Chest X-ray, PA view. Patient: 35 years old, sex F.
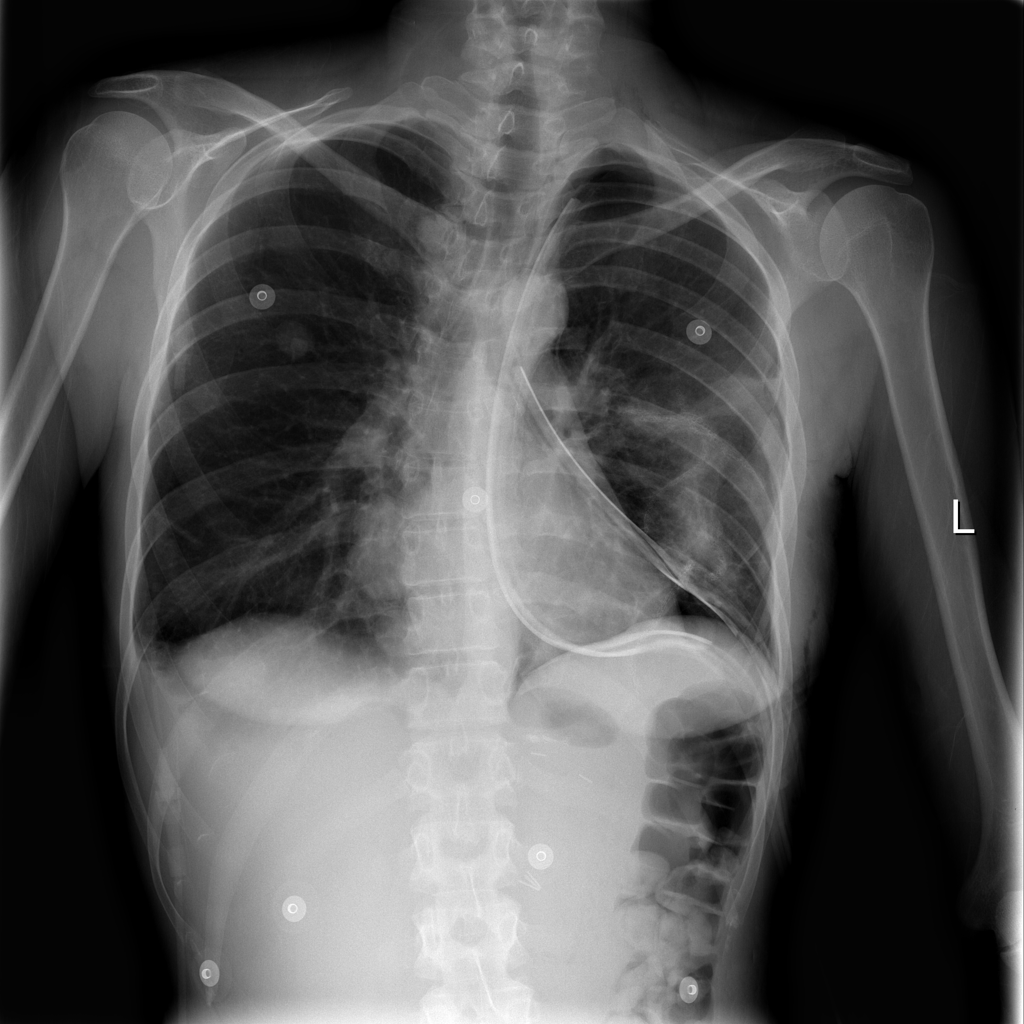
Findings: Effusion, Nodule, Pneumothorax